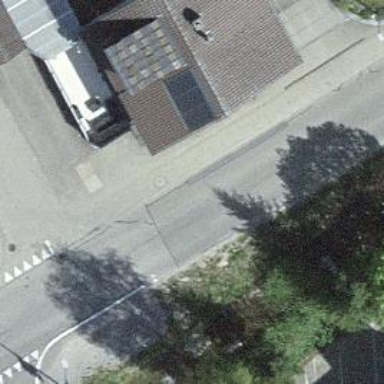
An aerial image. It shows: Unmarked crossing on the road.